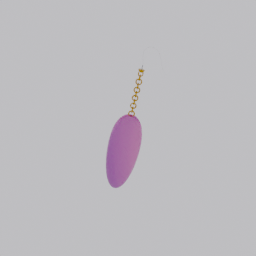
Label: decoration